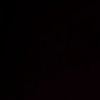
Label: space